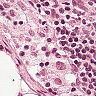
Metastatic tissue present: no